Field crop: maize
Growth stage: 2
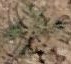
Species: salsola